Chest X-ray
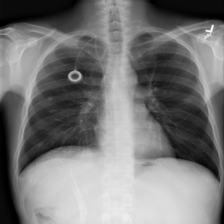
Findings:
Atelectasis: negative
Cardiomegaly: negative
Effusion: negative
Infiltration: negative
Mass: negative
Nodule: negative
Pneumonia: negative
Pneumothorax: negative
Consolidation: negative
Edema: negative
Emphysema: negative
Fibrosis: negative
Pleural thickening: negative
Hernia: negative